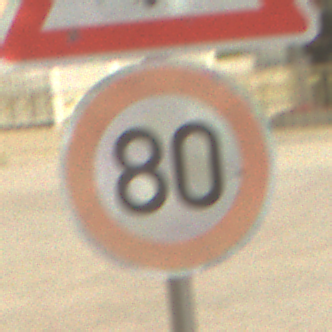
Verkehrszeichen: Geschwindigkeit80
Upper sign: SchneeOderEisglaette
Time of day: MorningAfternoon
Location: Outdoor (Suburban)
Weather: Clear
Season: NotSpecified
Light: Natural